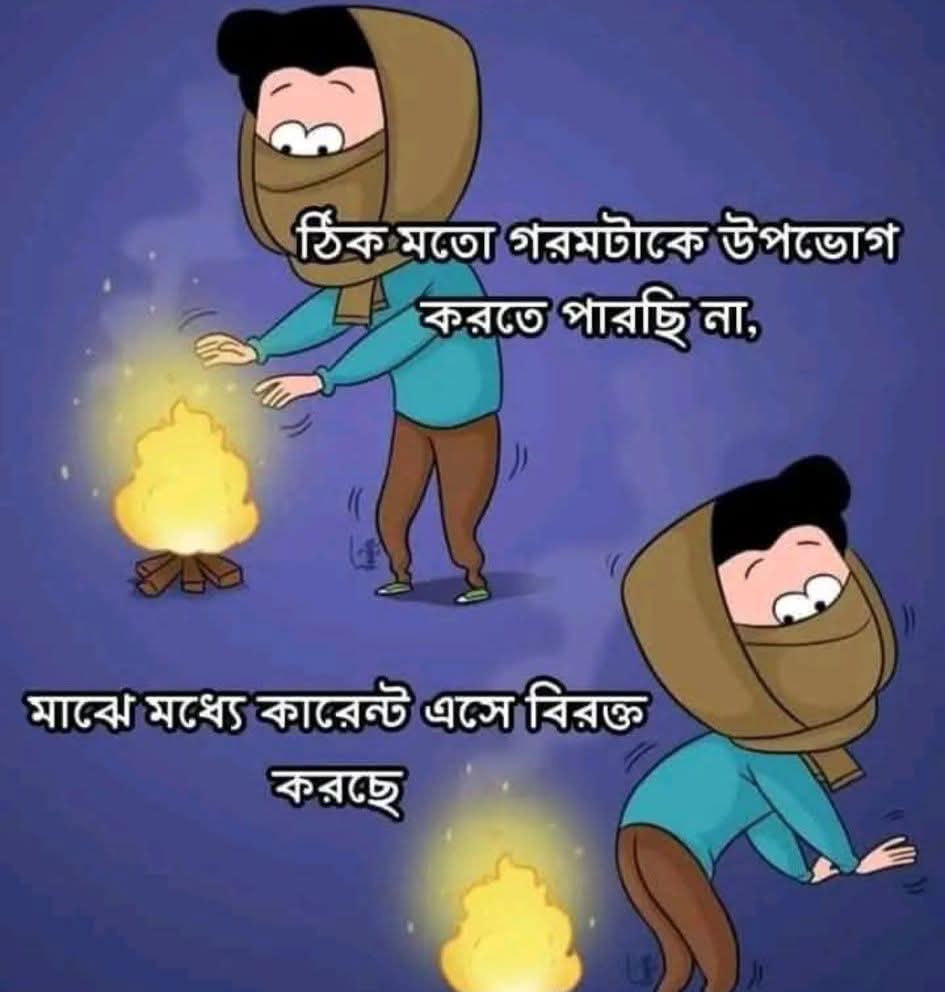
Text: ঠিক মতো গরমটাকে উপভোগ - করতে পারছি না,
মাঝে মধ্যে কারেন্ট এসে বিরক্ত করছে
Label: Non Hate